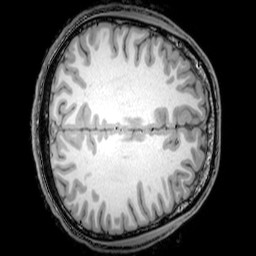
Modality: T1w
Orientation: axial
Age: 24
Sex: male
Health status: healthy
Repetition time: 0.081 s
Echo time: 0.037 s